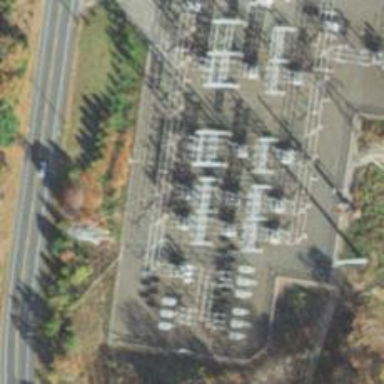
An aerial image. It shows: Switch used for power control.